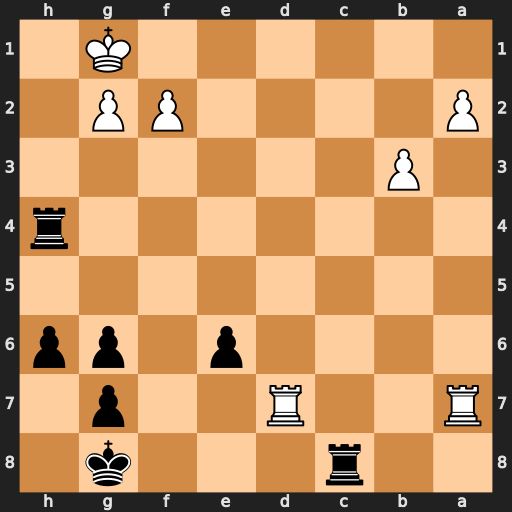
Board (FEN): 2r3k1/R2R2p1/4p1pp/8/7r/1P6/P4PP1/6K1
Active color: b
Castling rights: -
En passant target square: -
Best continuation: Rc1+ Rd1 Rxd1#